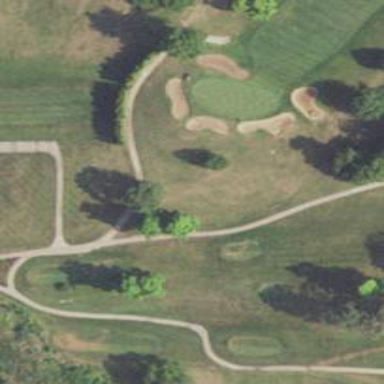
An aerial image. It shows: Pathway for golfing.